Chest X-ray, PA view. Patient: 22 years old, sex F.
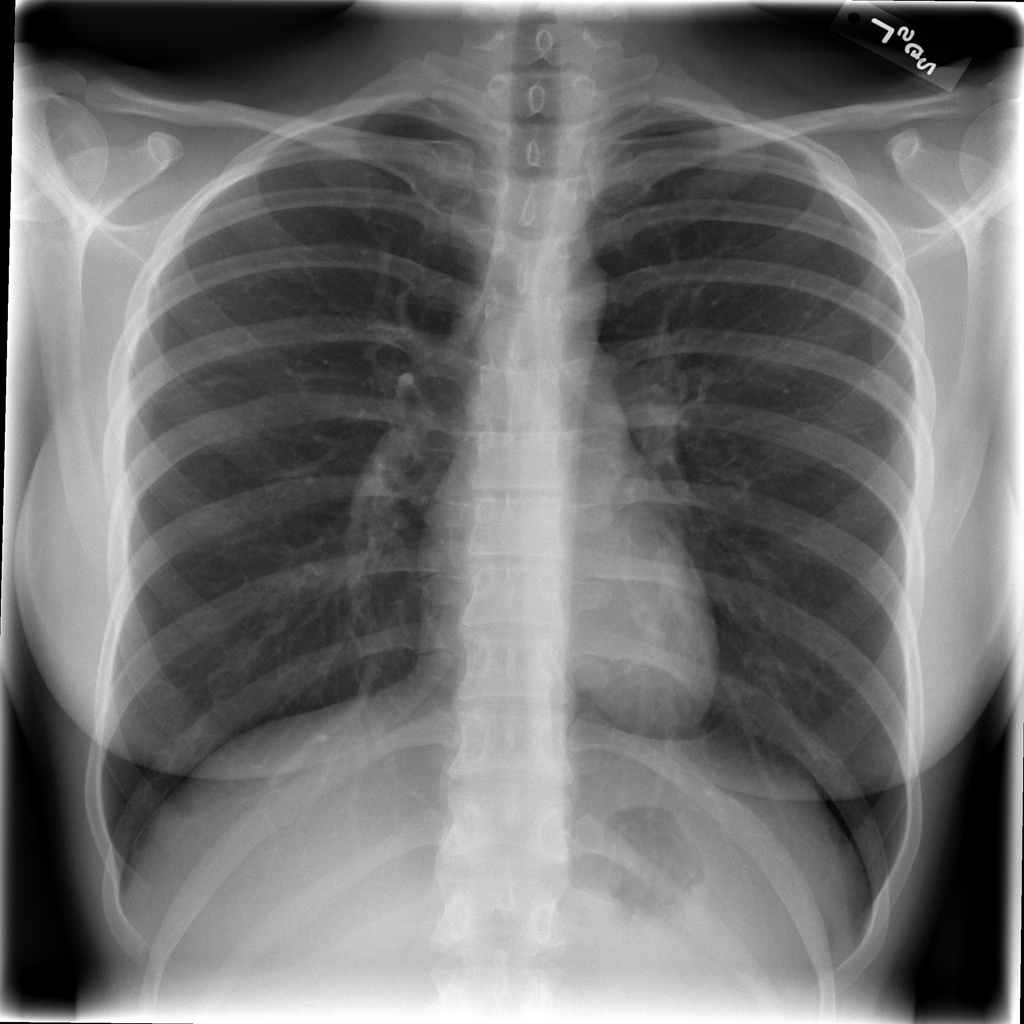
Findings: No Finding